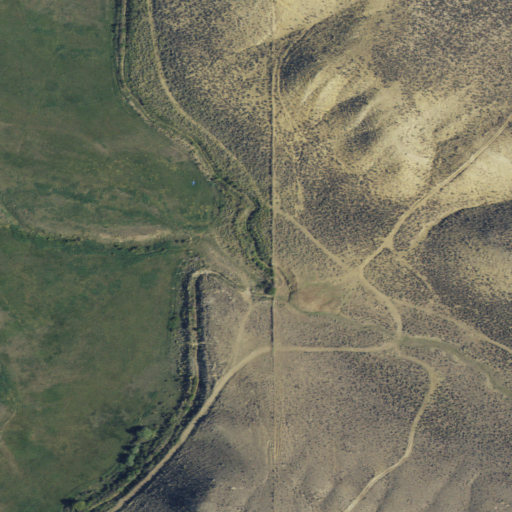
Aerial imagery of valley in Montana named Rock Canyon containing grassland and shrub